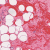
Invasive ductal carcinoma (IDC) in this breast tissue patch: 0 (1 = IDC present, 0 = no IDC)